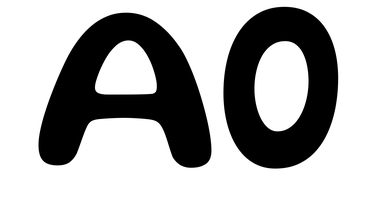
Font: Gluten_Medium